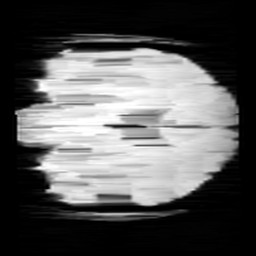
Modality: minIP
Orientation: coronal
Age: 11
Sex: male
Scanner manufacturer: siemens
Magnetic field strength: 3 T
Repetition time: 0.027 s
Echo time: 0.02 s